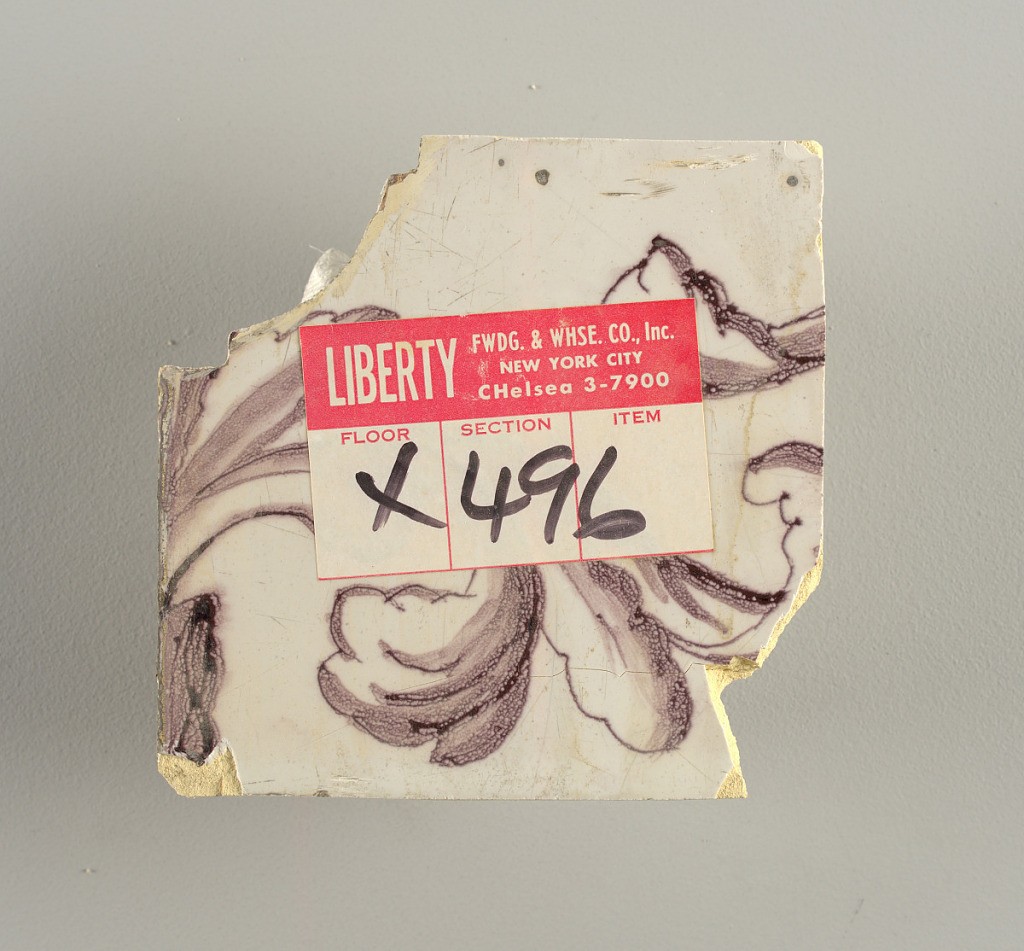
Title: Tile wall facing
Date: ca. 1725
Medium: Tin-glazed earthenware, underglaze
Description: Horizontal rectangle.  Thirty tiles wide and twenty-three tiles high with opening for fireplace eleven tiles wide and ten high.  Foliage arabesques disposed about three vertical axes from which are emphazised by urns at center and right, and at left by the figure of a standing woman carrying an infant on her arm and accompanied by two children.